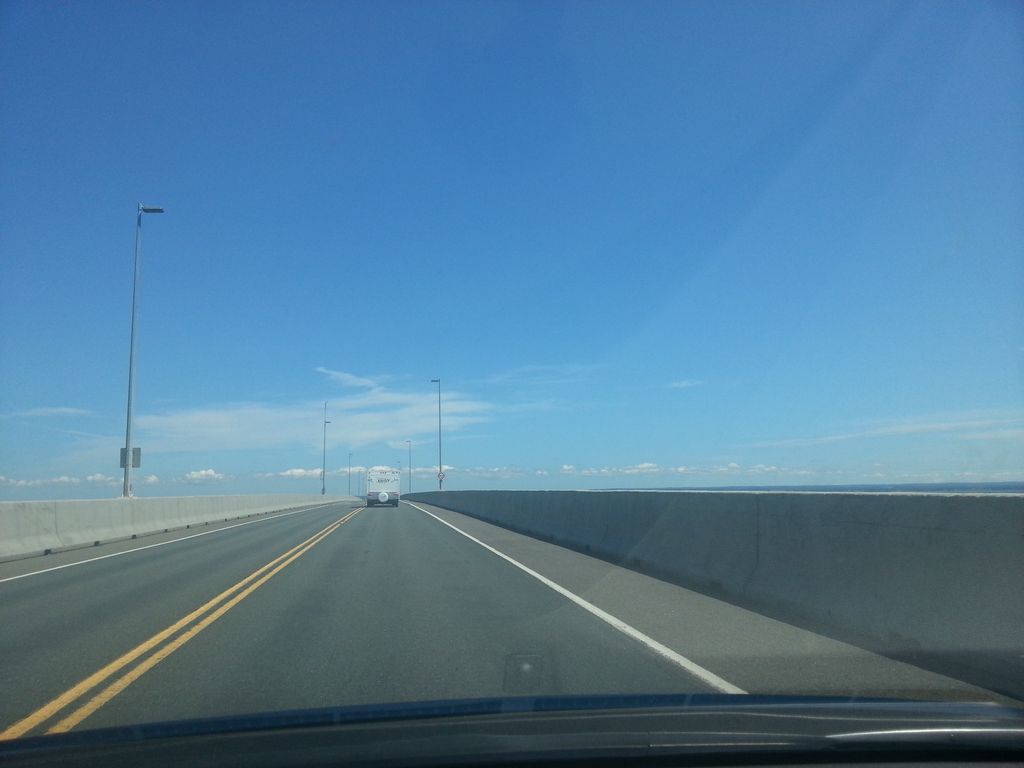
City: charlottetown